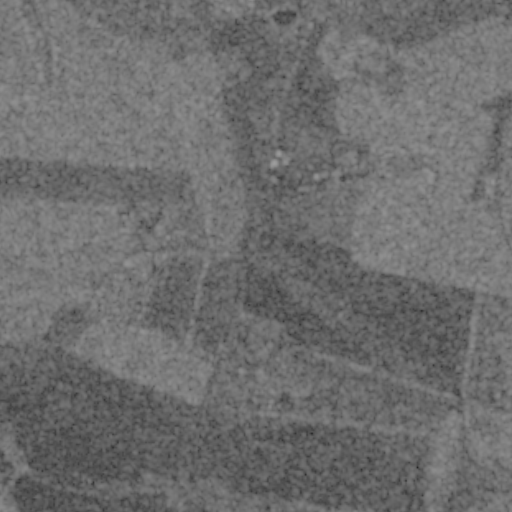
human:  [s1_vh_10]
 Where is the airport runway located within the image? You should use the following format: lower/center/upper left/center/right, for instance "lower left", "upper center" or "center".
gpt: The airport runway is located in the center right of the image.
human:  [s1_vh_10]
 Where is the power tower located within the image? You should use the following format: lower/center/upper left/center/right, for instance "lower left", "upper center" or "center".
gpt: There is no power tower in the image.

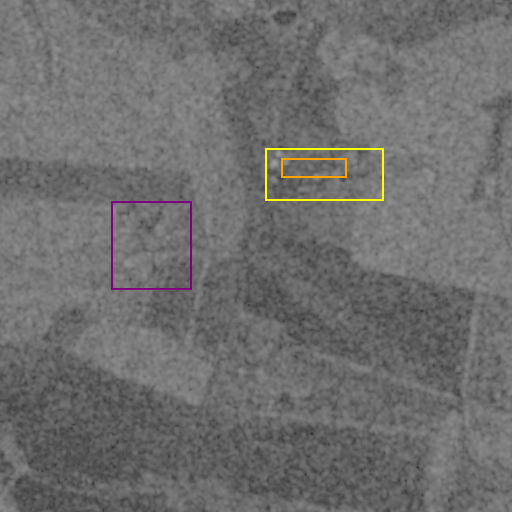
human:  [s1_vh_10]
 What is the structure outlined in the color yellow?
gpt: The structure outlined in yellow is an airport.
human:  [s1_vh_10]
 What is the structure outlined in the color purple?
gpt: The structure outlined in purple is a landfill.
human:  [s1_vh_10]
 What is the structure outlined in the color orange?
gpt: The structure outlined in orange is a parking lot.
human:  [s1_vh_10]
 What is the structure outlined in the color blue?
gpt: There is no blue outline.